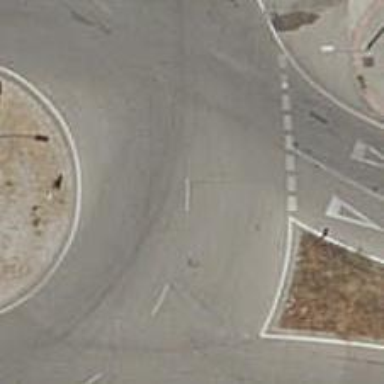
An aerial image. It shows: Roundabout on residential road.